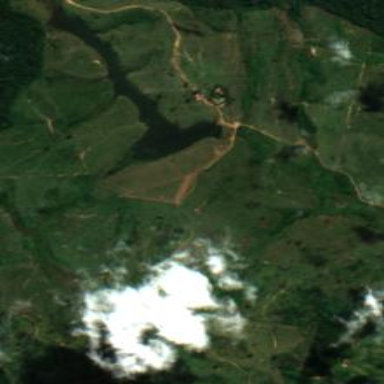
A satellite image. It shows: Reservoir of water.